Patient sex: M
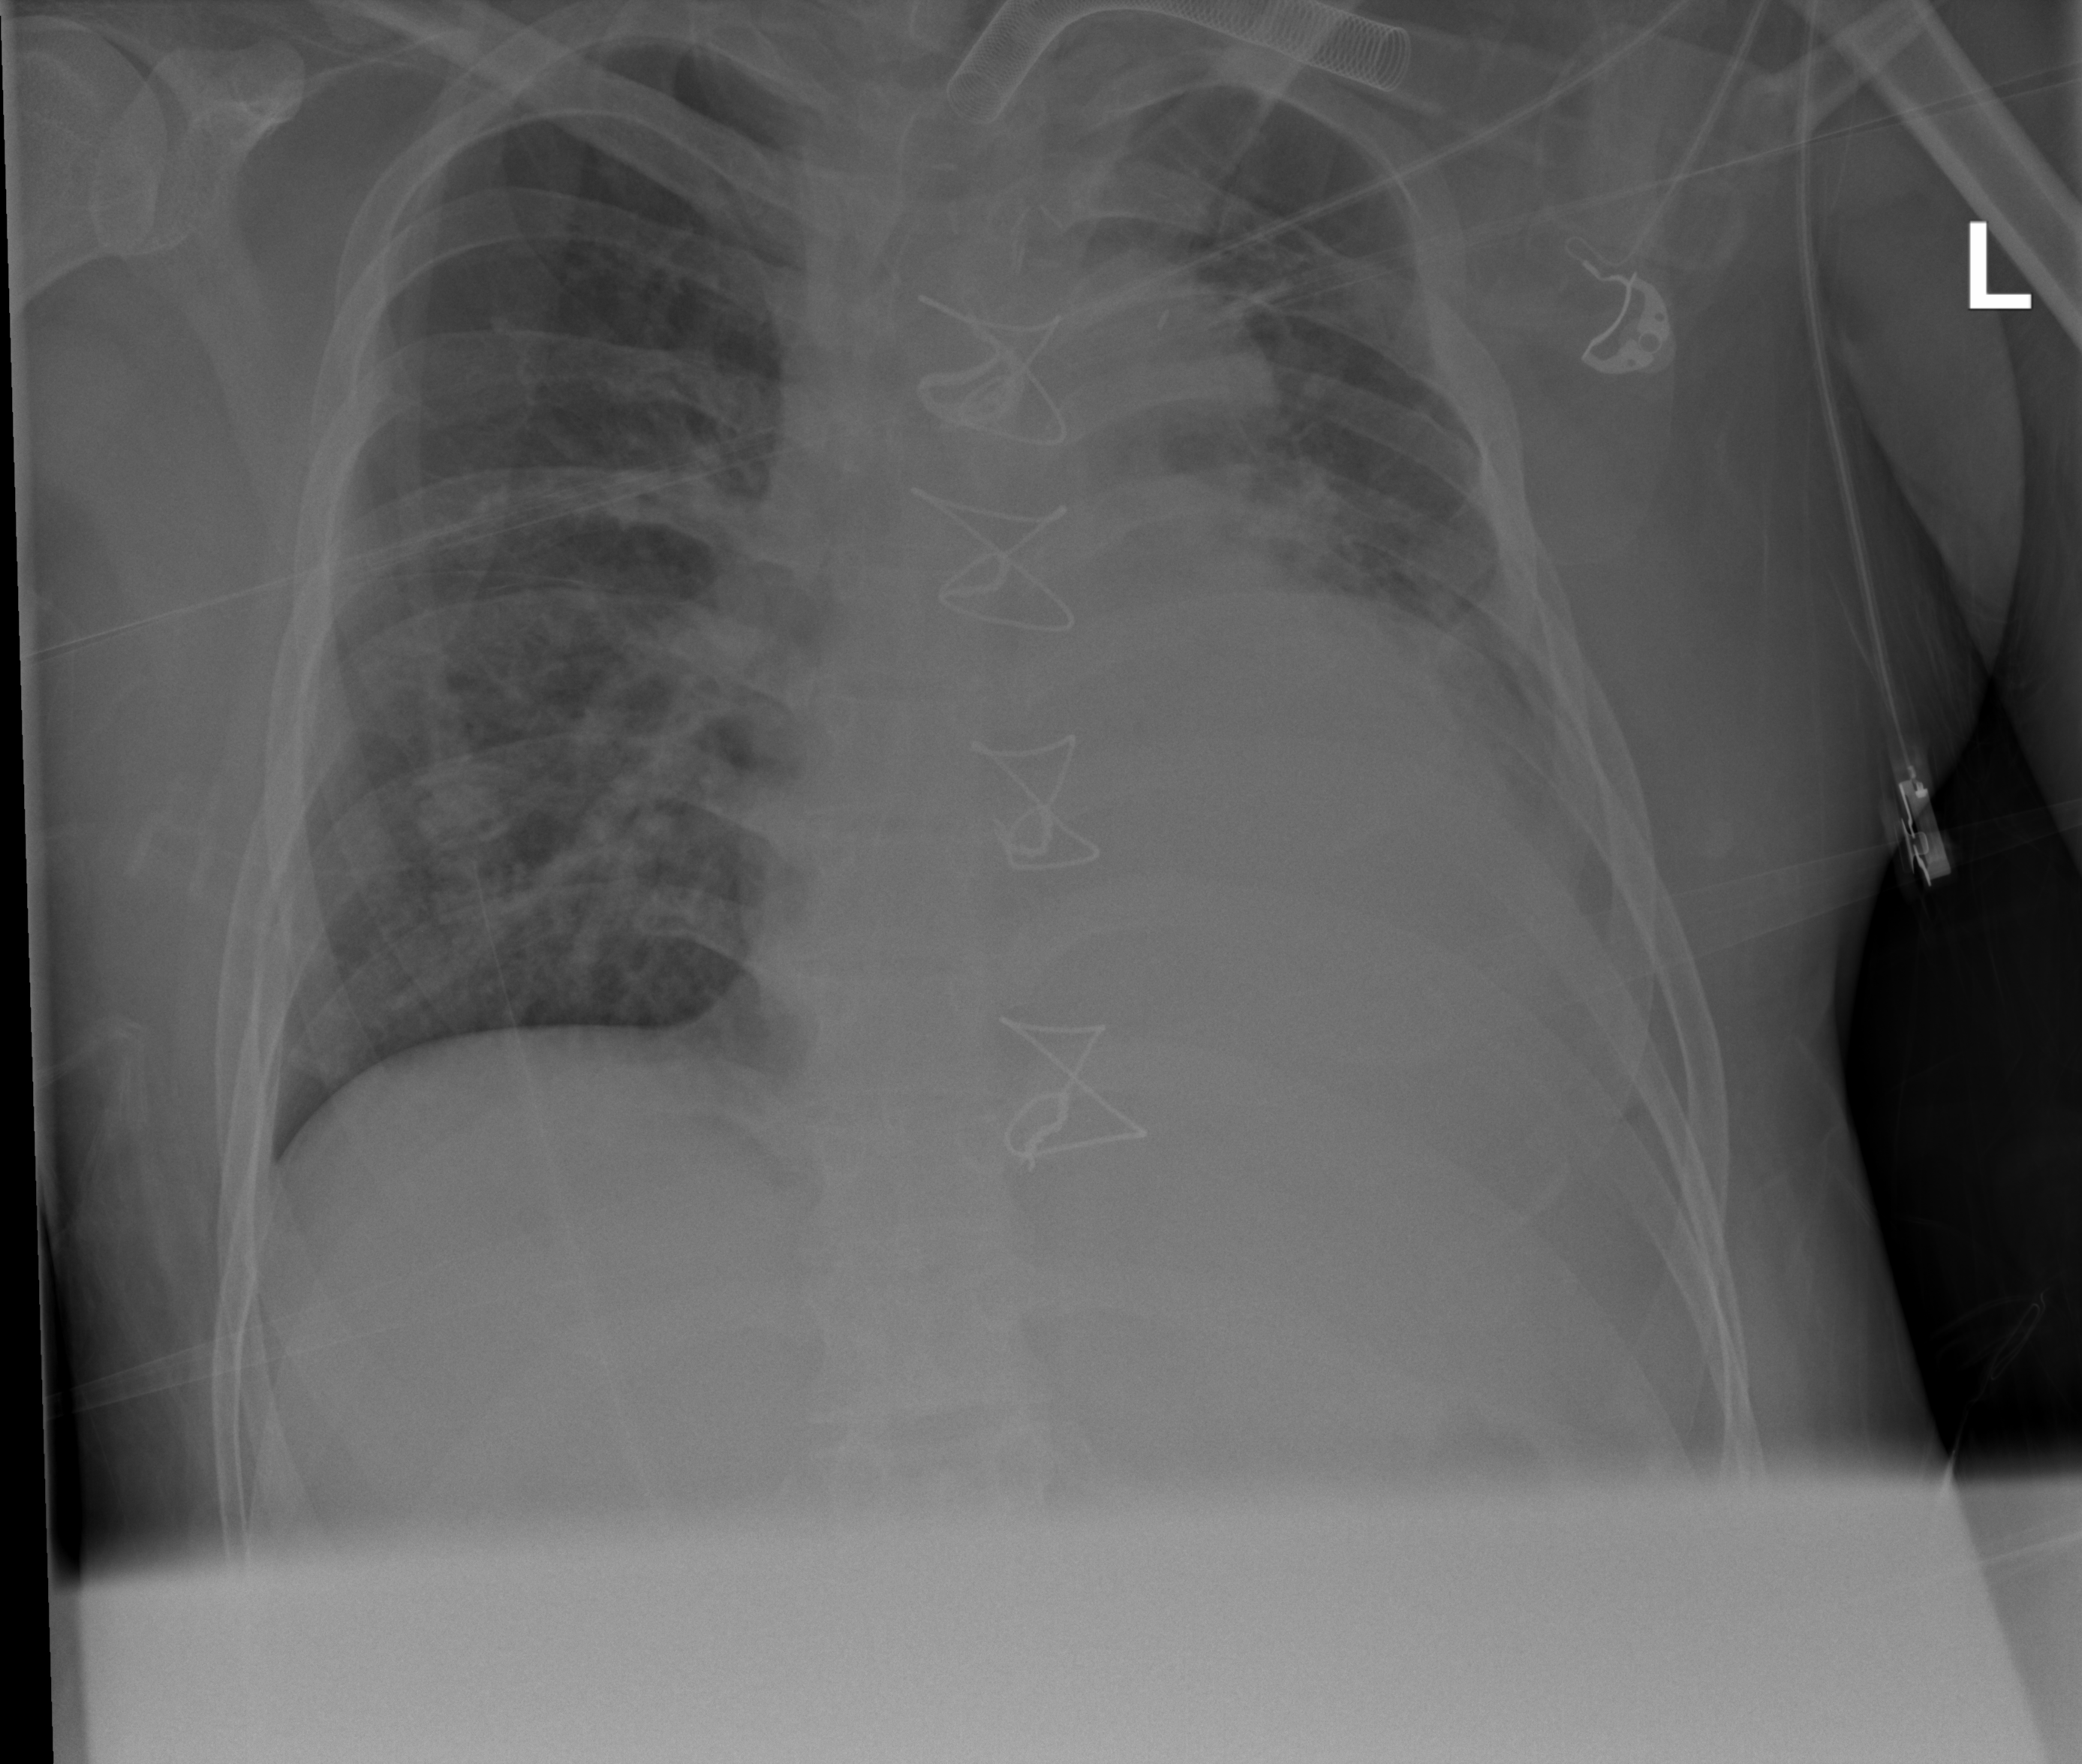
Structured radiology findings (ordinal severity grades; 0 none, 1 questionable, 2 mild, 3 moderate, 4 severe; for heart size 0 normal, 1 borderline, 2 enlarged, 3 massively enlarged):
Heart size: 2
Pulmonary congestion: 2
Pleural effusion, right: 0
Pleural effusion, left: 2
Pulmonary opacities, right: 2
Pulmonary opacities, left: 2
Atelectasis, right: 2
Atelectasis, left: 2